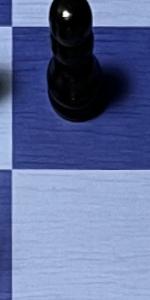
Label: Empty